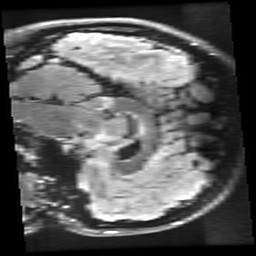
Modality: FLAIR
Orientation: sagittal
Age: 27
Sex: female
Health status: healthy
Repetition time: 12 s
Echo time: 0.09782 s